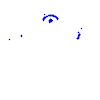
Particle: pion